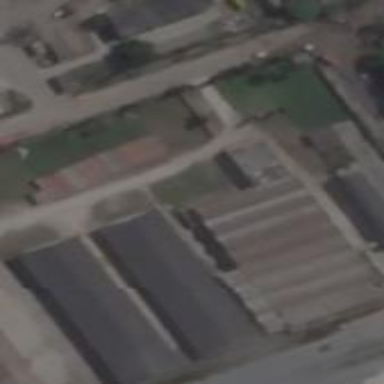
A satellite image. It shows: Industrial building.